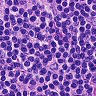
Metastatic tissue present: no